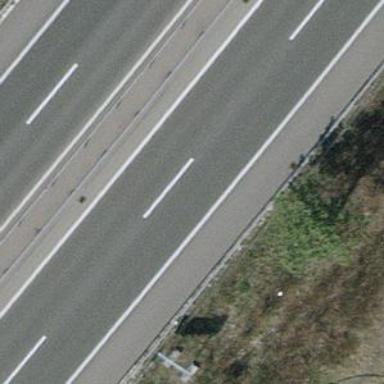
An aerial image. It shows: Asphalt motorway.